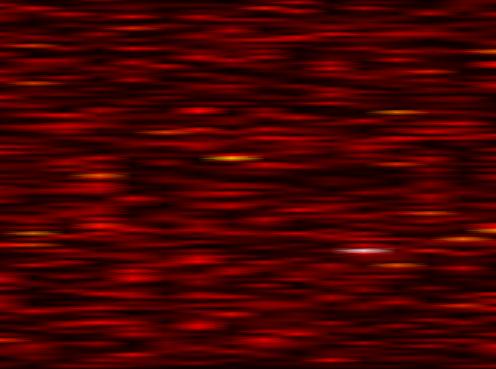
Label: UFMC